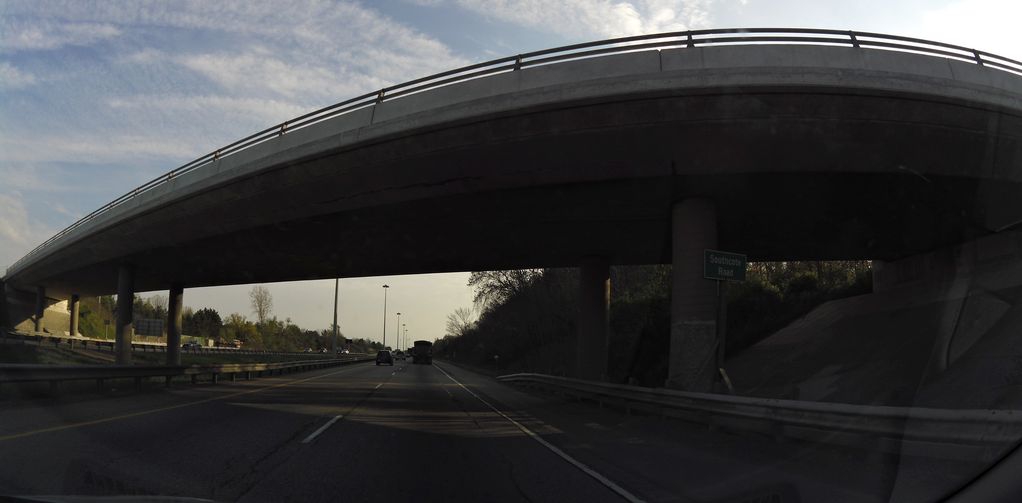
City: hamilton